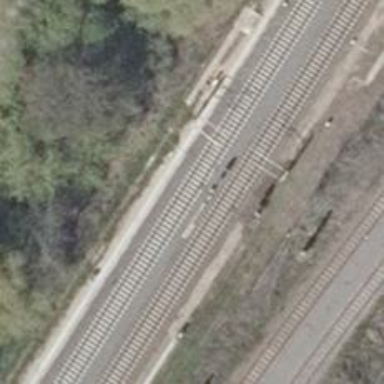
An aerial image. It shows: Railway signal.